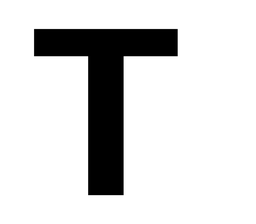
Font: InstrumentSans_Bold